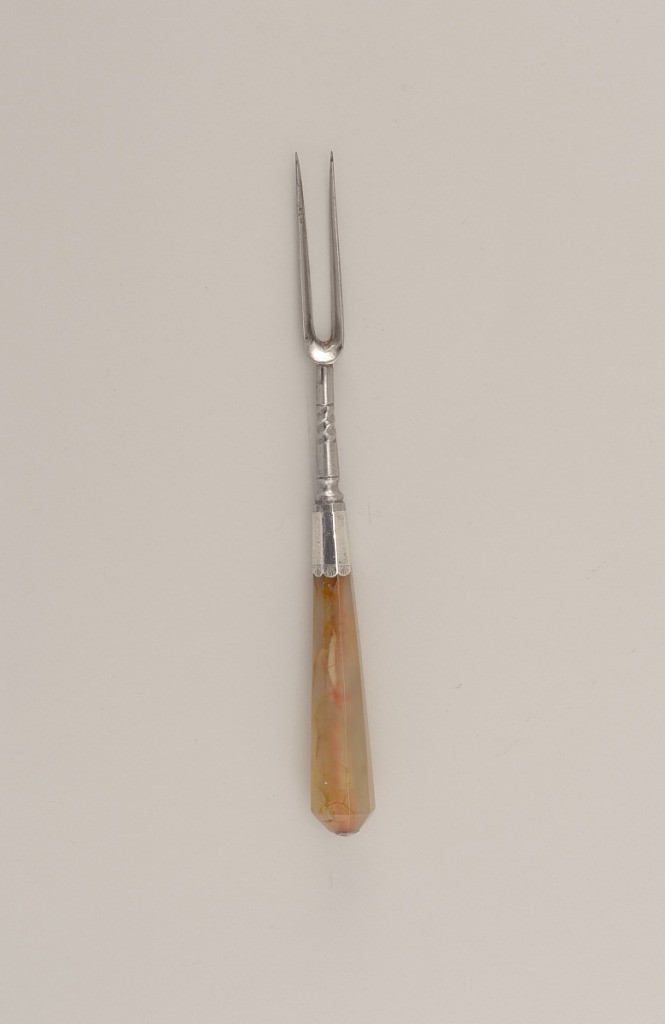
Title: Fork with Eight-Paneled Agate Handle
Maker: William Boswell, active London, late 17th century.
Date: late 17th century
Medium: steel, silver, agate
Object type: fork
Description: One of a set of five forks (1957-29-4-a-e). Each fork with eight-panelled agate handle and scalloped, engraved ferrule below two tines with partly twisted stem.